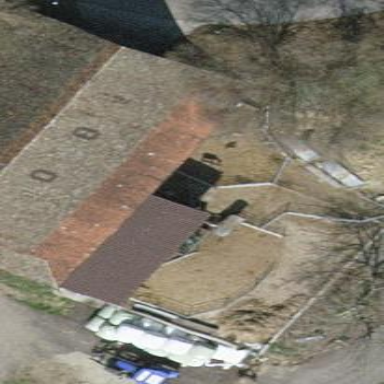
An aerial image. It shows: View of roof of building.